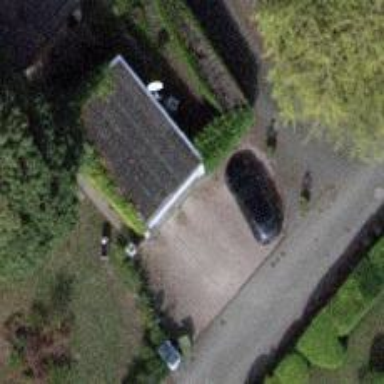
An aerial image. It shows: Garage.